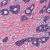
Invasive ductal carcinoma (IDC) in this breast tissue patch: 1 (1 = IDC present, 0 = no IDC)